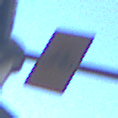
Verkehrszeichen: RadverkehrOhnePfeilsymbol
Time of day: Midday
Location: Outdoor (Urban)
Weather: Clear
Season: NotSpecified
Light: Natural